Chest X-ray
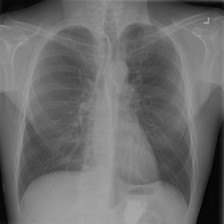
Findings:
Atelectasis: negative
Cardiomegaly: negative
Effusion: negative
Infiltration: negative
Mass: negative
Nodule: negative
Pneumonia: negative
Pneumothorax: negative
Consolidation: negative
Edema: negative
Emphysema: negative
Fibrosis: negative
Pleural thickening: negative
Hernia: negative